Question: I have MySQL DB:
>
In Django models:
'''
class Record(models.Model):
schema_id = models.IntegerField()
project_id = models.IntegerField()
name = models.CharField(max_length=50)
class Value(models.Model):
record = models.ForeignKey(Record)
key = models.ForeignKey(Key)
value = models.CharField(max_length=255)
class Key(models.Model):
name = models.CharField(max_length=50)
encode = models.BooleanField(default=False, blank=True)
'''
In outputting it should looks like this:
'''
## record.name ##
key.name - value.value
key.name - value.value
...
## record.name ##
key.name - value.value
key.name - value.value
...
'''
I try to do it using the following code, but it's makes too many queries to database.
'''
#in view
records = Record.objects.filter(project_id=1)
#in template
{% for record in records %}
<table>
<tr>
<td class="legend">Record:</td>
<td>{{ record.name }}</td>
</tr>
{% for value in record.value_set.all %}
<tr>
<td class="legend">{{ value.key.name }}:</td>
<td>{{ value.value }}</td>
</tr>
{% endfor %}
</table>
{% endfor %}
'''
Using .select_related() i get all data in 2 query, but how iterate this data in templates to get similar structure?
'''
records = Record.objects.filter(project_id=1)
values = Value.objects.filter(record__in=records).select_related().order_by('record')
'''
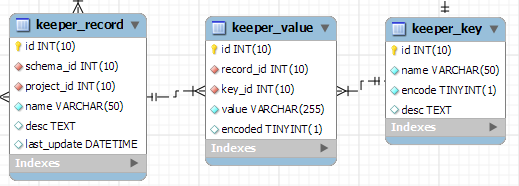
Answer: Nice job for <URL> tag.